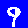
Digit: 9